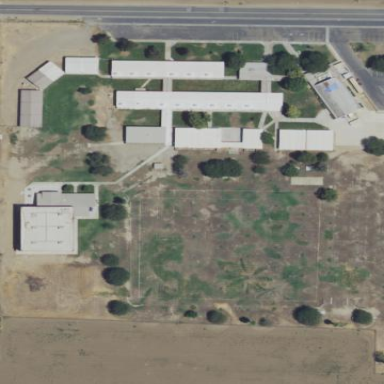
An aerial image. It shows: School.